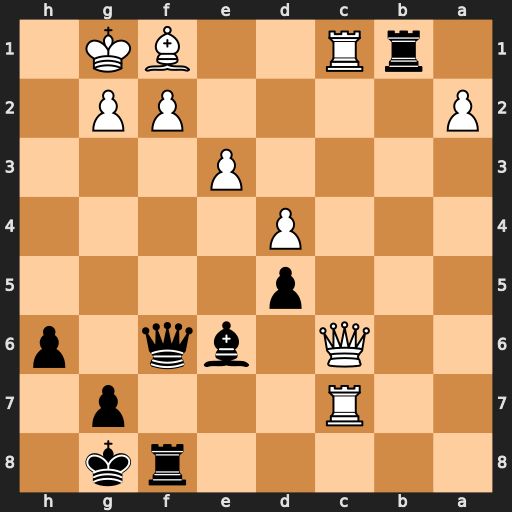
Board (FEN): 5rk1/2R3p1/2Q1bq1p/3p4/3P4/4P3/P4PP1/1rR2BK1
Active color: b
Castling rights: -
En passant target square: -
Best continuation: Rxc1 Qxc1 Qxf2+